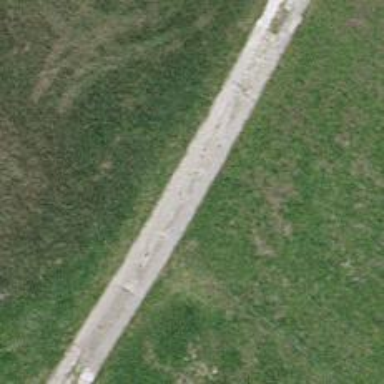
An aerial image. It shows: Track with grade 3 tracktype.